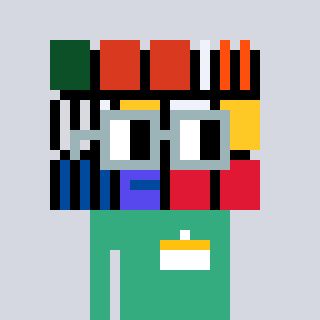
a pixel art character with square dark gray glasses, a abstract-shaped head and a teal-colored body on a cool background